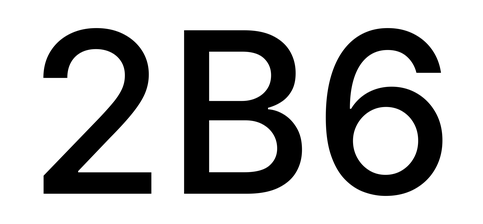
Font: Inter_Medium